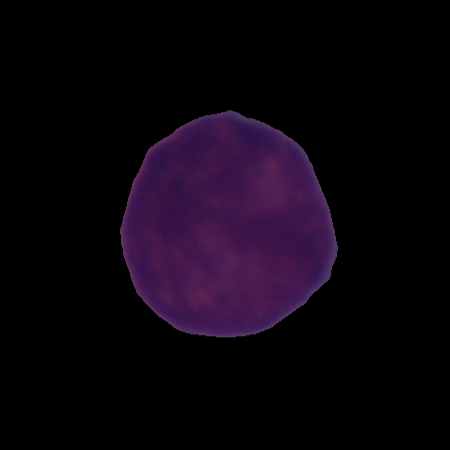
Label: cancer